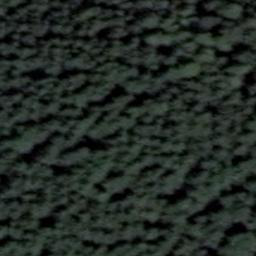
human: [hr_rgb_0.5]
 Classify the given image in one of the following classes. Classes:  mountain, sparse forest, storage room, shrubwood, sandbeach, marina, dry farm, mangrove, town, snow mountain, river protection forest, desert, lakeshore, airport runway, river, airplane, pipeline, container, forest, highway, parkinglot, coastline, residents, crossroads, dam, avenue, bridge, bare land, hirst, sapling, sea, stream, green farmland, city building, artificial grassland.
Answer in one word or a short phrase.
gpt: forest